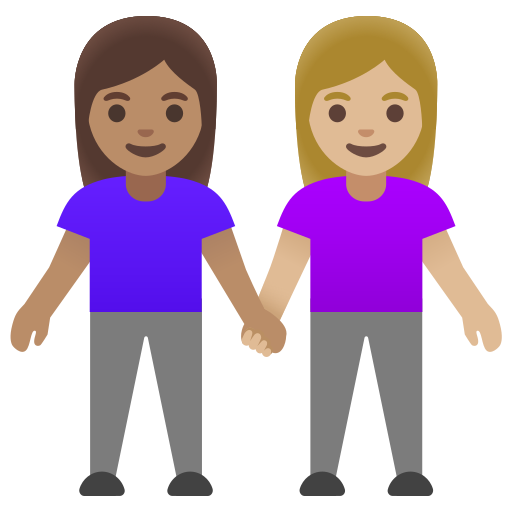
Emoji: 👩🏽‍🤝‍👩🏼